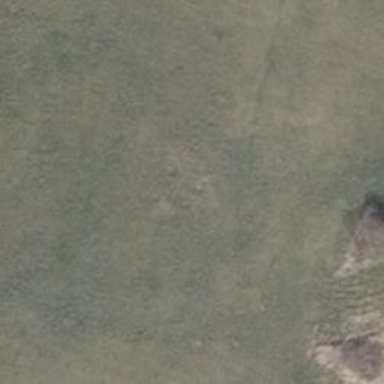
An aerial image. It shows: Path covered in grass.